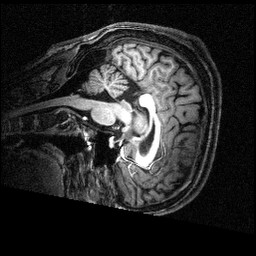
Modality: T1w
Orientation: sagittal
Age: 24
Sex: male